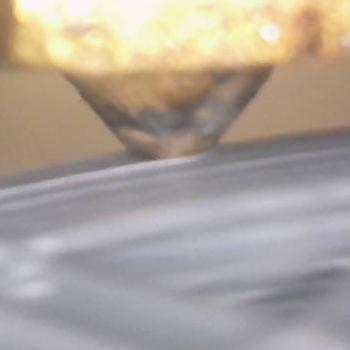
Flow rate: 188%